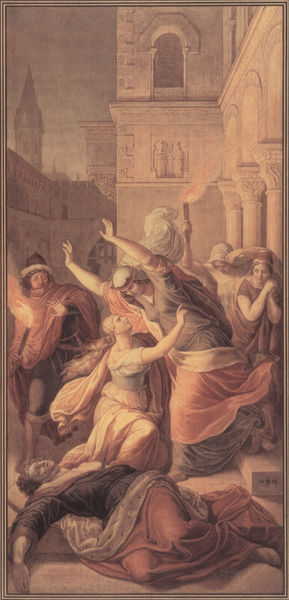
Titel: Kriemhild findet Siegfrieds Leichnam
Künstler: Julius Schnorr von Carolsfeld
Standort: München
Institution: Bayerische Verwaltung der staatlichen Schlösser, Gärten und Seen
Schlagwörter: blau, feuer, gemälde, gruppe, himmel, kampf, kopf, mann, schatten, umhang, weiß, frauen, kirchturm, menschen, ocker, stadt, bewegung, braun, fenster, frau, geste, grau, hell, hut, kleid, kleider, licht, marmor, männer, nacht, pastell, raum, schwarz, strasse, säule, säulen, dach, gebäude, haus, rot, schleier, schloss, tuch, beige, hochformat, leute, malerei, architektur, arm, arme, band, barock, bibel, entsetzen, halten, hermelin, hinrichtung, kleidung, leiche, mord, rache, spitze, tod, tot, toter, trauer, bild, bildnis, gesten, hände, öl, häuser, wind, kirche, boden, gewand, haare, stoff, gewänder, krone, locken, renaissance, rosa, fliegen, turm, turmspitze, statue, sprung, kopfbedeckung, relief, spanien, liegen, düster, bogen, fassade, gasse, ort, dorf, dächer, mauer, hof, platz, figuren, romantik, angst, flattern, schlacht, treppe, soldaten, wandmalerei, stufe, stufen, faltenwurf, knie, liegend, bögen, flamme, burg, religion, münchen, palast, aufruhr, liegende, streit, durcheinander, knien, leichen, tote, verletzt, furcht, schrecken, tumult, beten, mythologie, kapitelle, gestalten, kapitell, verzweiflung, statuen, jesus, sterben, mauern, residenz, götter, hilfe, schmerz, dramatik, ermordung, flehen, mittelalter, fall, sturz, prinz, gemenge, marktplatz, nibelungen, siegfried, himel, tempel, speer, anbeten, aufregung, vertreibung, klassik, turban, zorn, biblisch, fackel, drama, bitten, gerangel, klagen, kniefall, betteln, kapitel, abwehr, aufbäumen, klassizistisch, ringkampf, kriche, ludwig i., trubel, retabel, raffael, schnorr, türken, klage, arkden, kapitele, mauren, wehklagen, hagen, zurückhalten, gewühl, zurückhaltung, troia, dezent, abhalten, raub der sabinerinnen, fakel, krimhild, aufrur, carosfeld, nibelungensäle, sabinerinnen raffael, schraudolph, lkirche, rpot